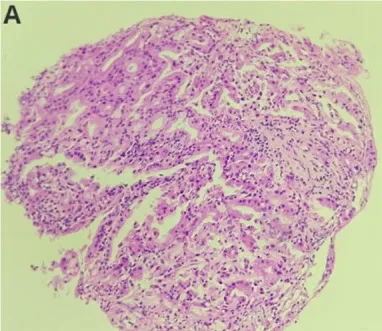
Histological features of the neoplasm (: HE, x200.
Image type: pathology (h&e)